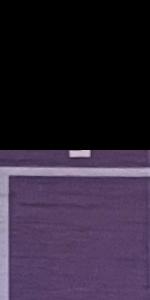
Label: Empty